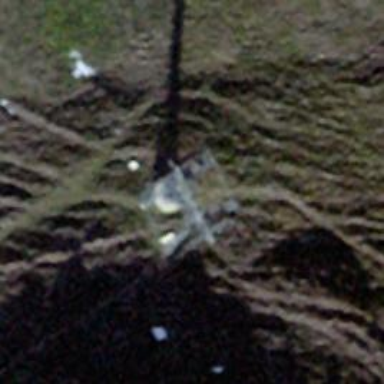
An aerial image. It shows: Pylon used for aerialway.